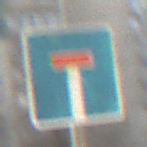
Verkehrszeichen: Sackgasse
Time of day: MorningAfternoon
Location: Outdoor (Urban)
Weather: PartlyCloudy
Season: NotSpecified
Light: Natural